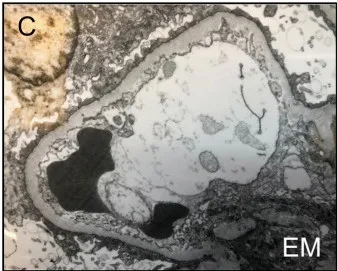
Histological findings in the kidney biopsy of the patient. Electron microscopy confirm the diagnosis of minimal change disease with no IgG positivity, no electron dense deposits, and diffuse loss of podocyte foot processes.
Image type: pathology (immunostaining)